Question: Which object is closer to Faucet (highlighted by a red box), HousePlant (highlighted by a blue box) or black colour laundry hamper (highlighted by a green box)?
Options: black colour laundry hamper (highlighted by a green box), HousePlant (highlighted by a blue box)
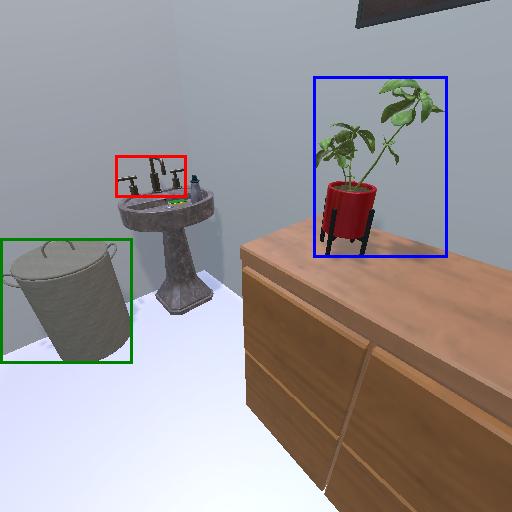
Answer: black colour laundry hamper (highlighted by a green box)